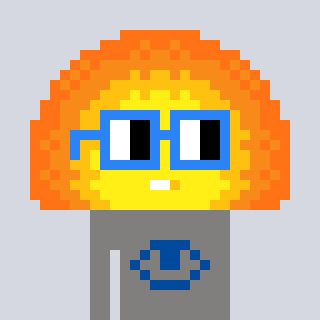
a pixel art character with square blue glasses, a sunset-shaped head and a bluegrey-colored body on a cool background